Brain MRI, t2w sequence, axial 2D slice.
Patient: age 32, sex F, weight 95 kg, height 1.95 m
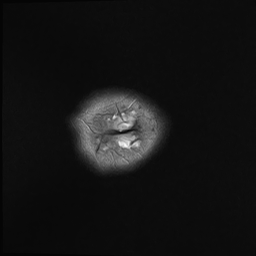